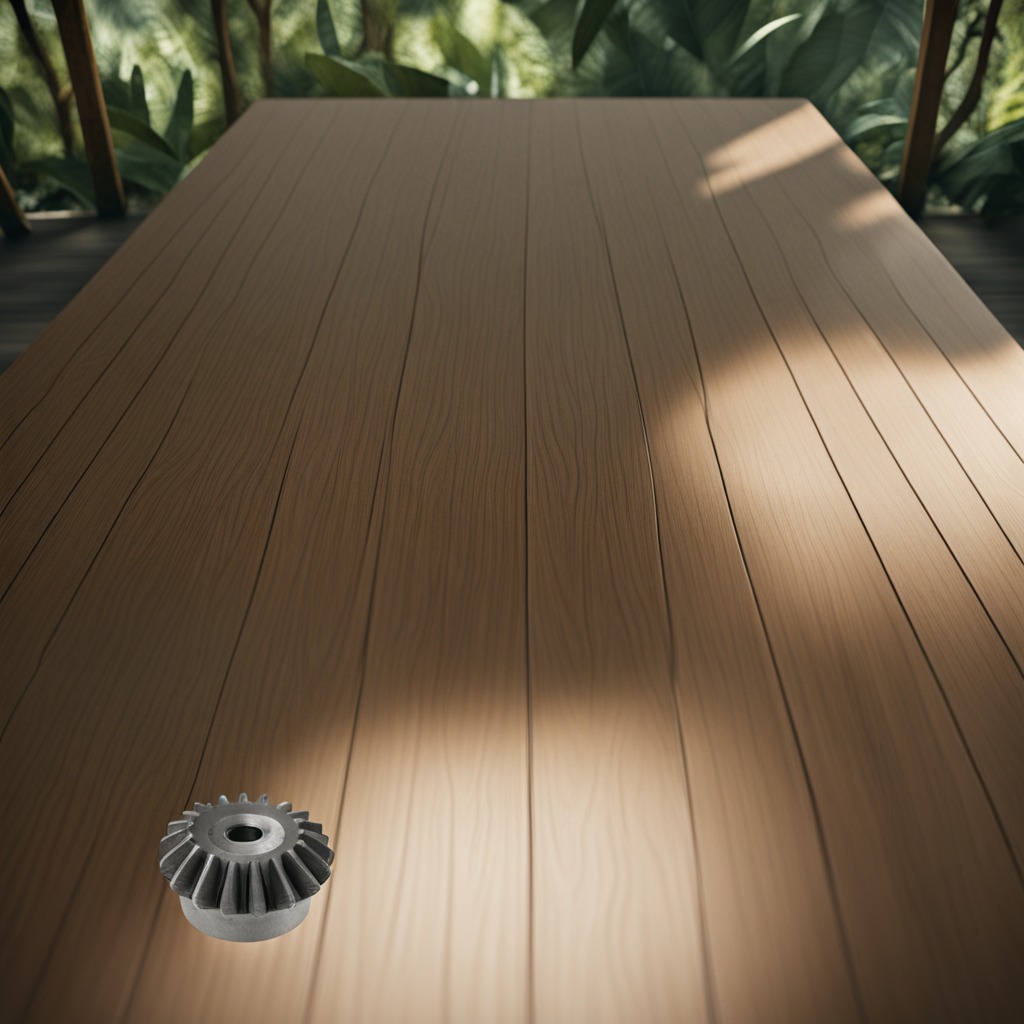
A steel gear with teeth is lying on a wooden table.